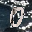
Label: 0